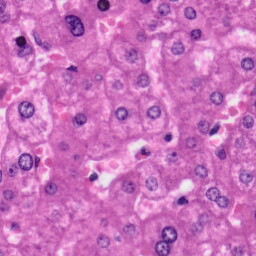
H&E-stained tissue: Liver